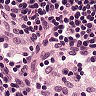
Metastatic tissue present: no